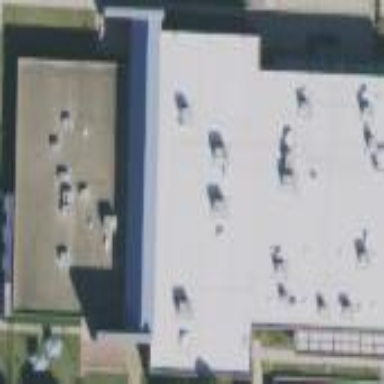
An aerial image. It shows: Animal shelter housed in building.